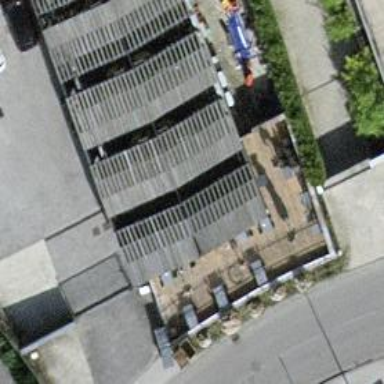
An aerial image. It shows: Restaurant.